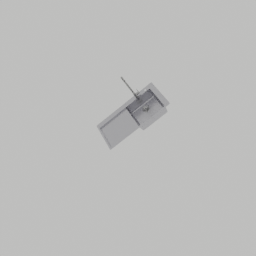
Label: appliances